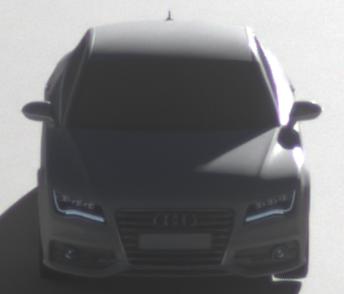
Make: Audi
Model: S7 Sportback cod
Detailed model: S7 (4G) Sportback
Model produced from: 2012/06
Model produced until: 2014/05
Doors: 5
Color: white
Road condition: dry road
Daytime: morning or afternoon
Contrast: high contrast